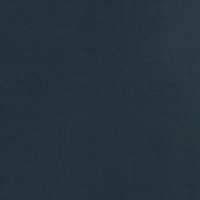
EUNIS habitat code: 14
Species observed at this site:
Podiceps cristatus